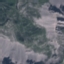
Land use / land cover: HerbaceousVegetation